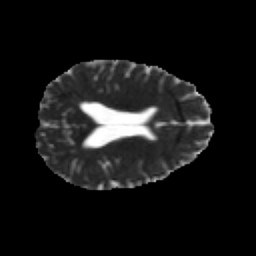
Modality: MD
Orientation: axial
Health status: healthy
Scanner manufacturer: philips
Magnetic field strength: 3 T
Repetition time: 6.964 s
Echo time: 0.092 s